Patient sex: M
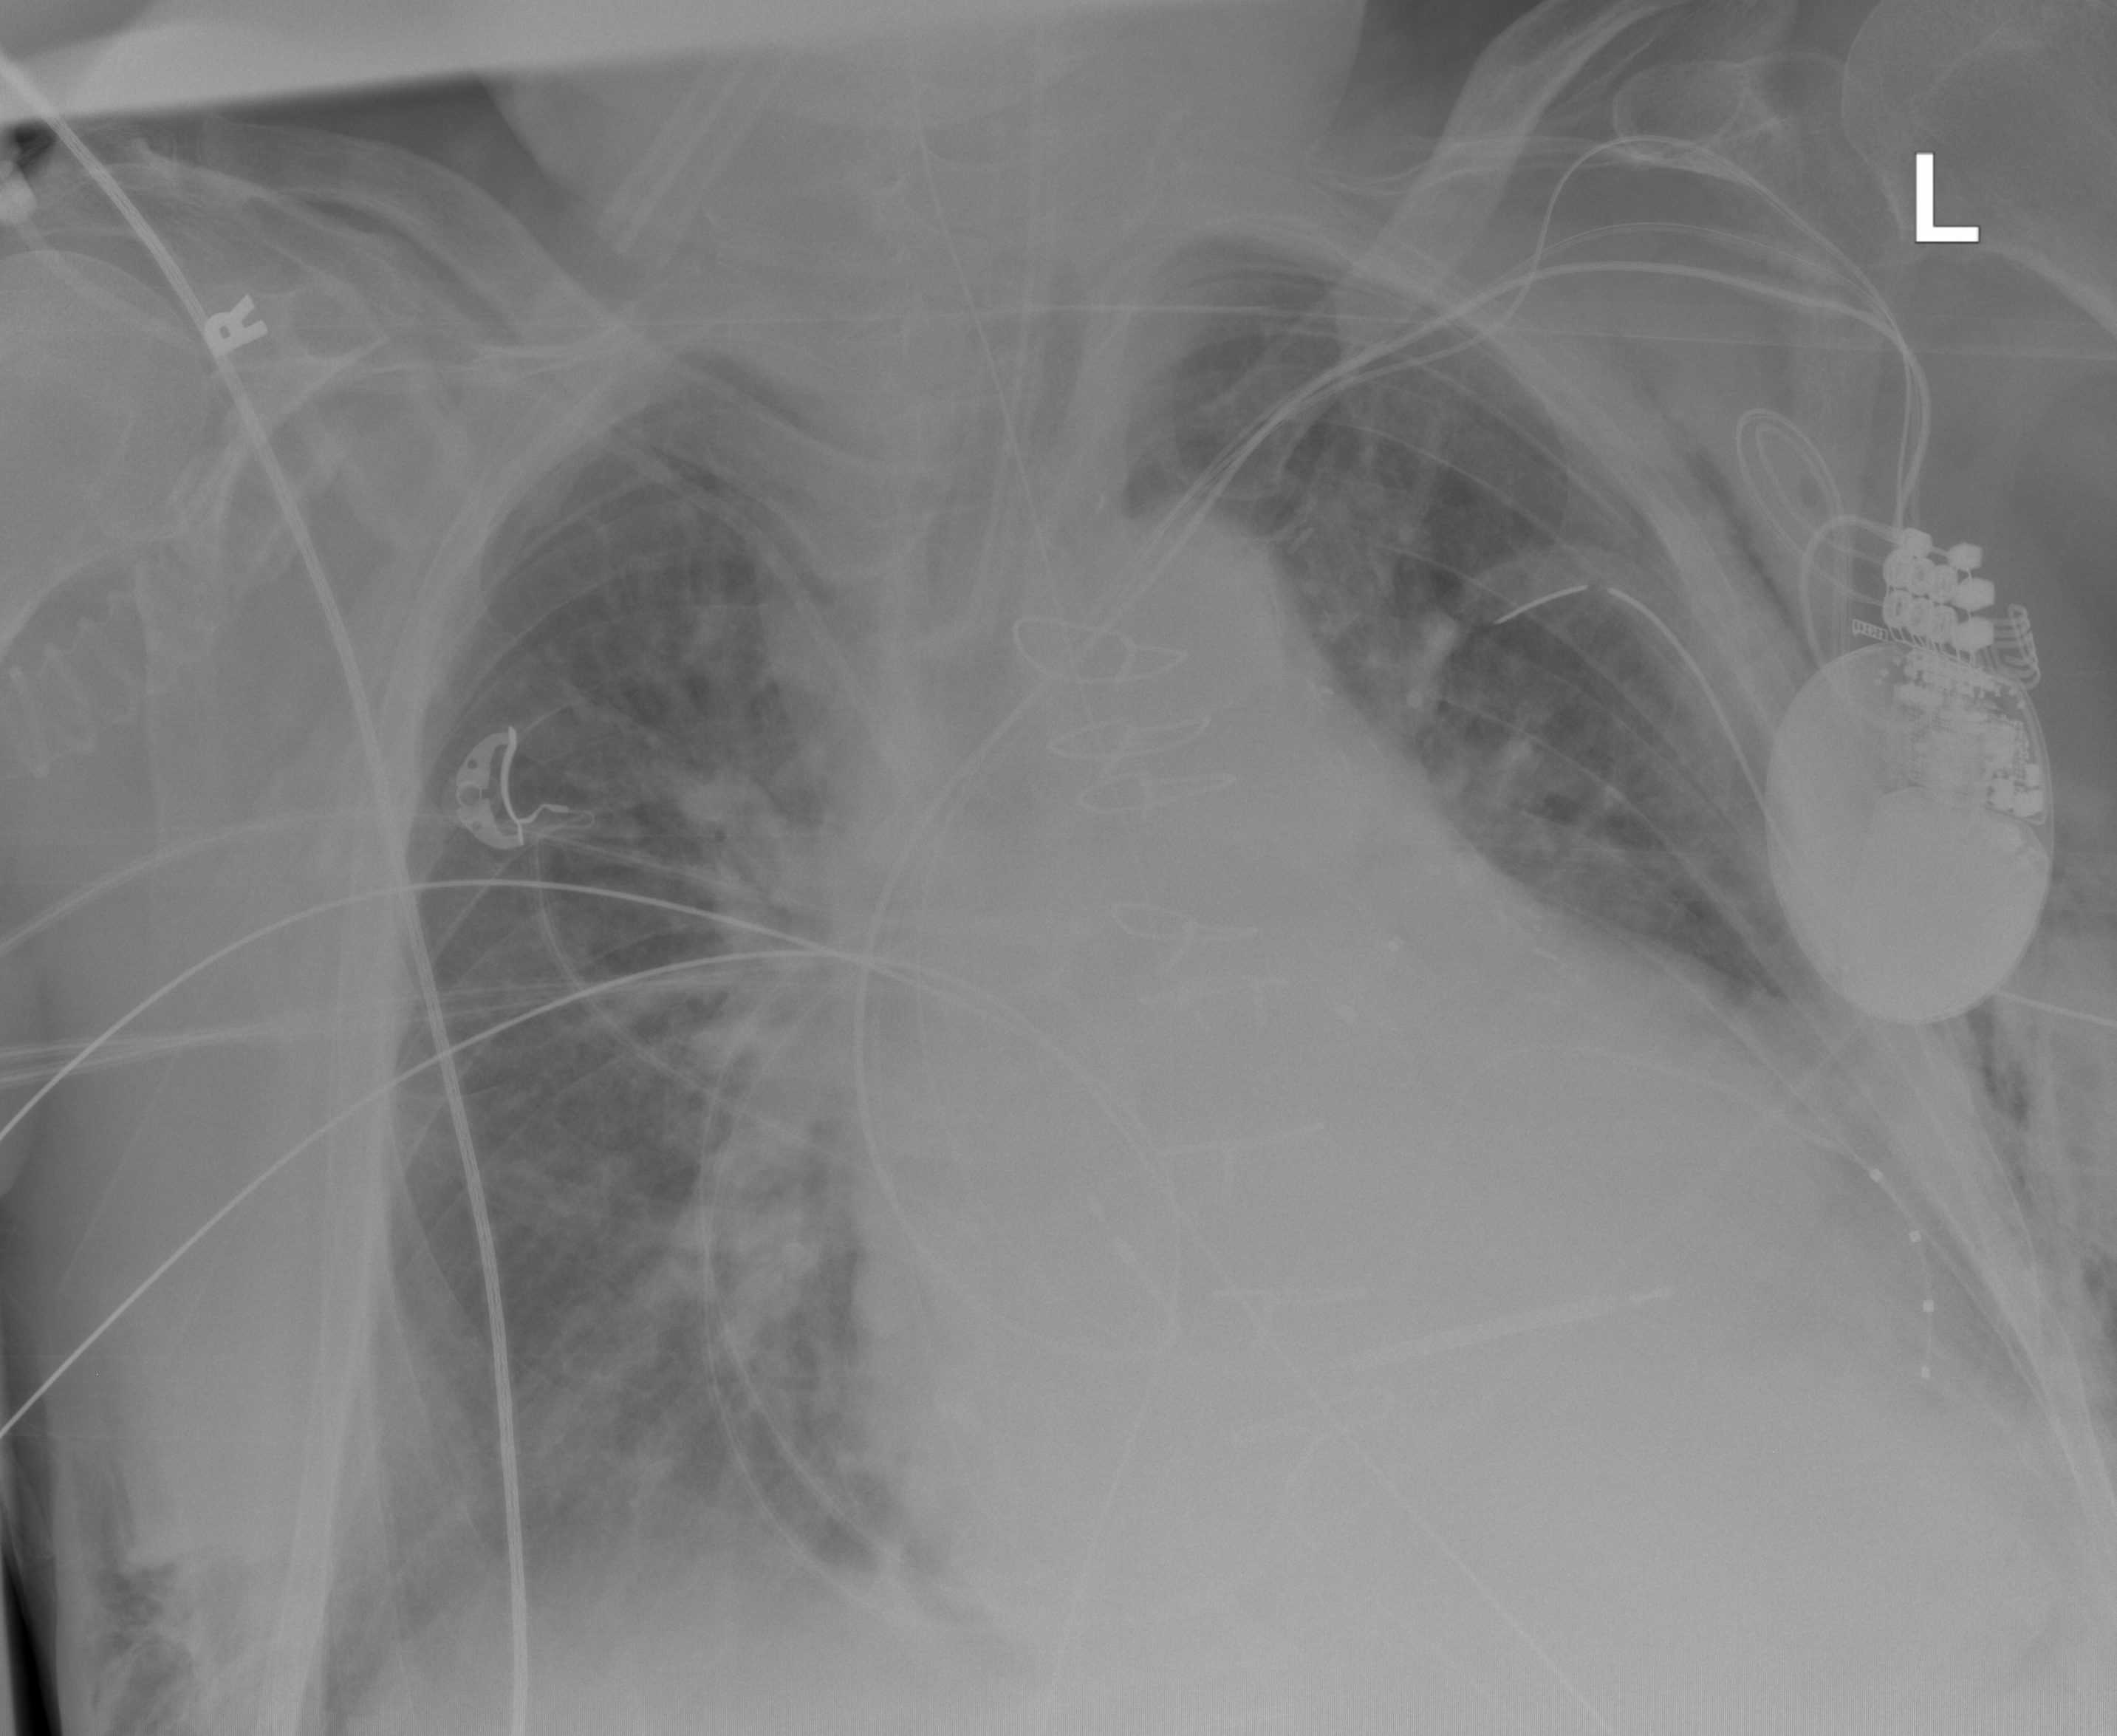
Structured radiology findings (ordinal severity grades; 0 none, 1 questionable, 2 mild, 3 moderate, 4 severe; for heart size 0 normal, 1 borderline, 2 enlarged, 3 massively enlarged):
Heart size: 3
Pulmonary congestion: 2
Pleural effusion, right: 0
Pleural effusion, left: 2
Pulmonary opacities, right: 2
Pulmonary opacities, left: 2
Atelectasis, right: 0
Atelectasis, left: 2